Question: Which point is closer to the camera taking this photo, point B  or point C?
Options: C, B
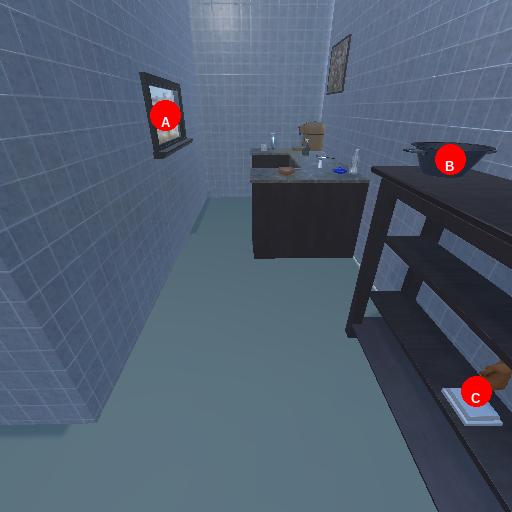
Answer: C